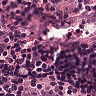
Metastatic tissue present: no